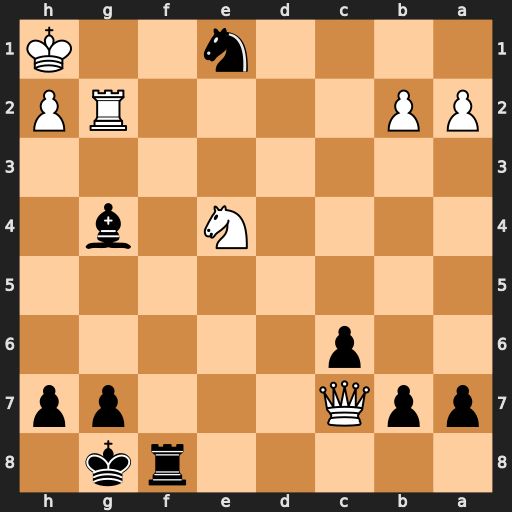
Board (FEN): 5rk1/ppQ3pp/2p5/8/4N1b1/8/PP4RP/4n2K
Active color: b
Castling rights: -
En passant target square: -
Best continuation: Rf1+ Rg1 Bf3#